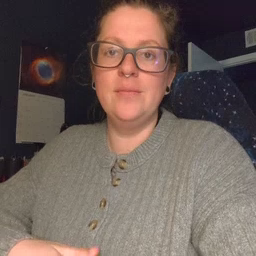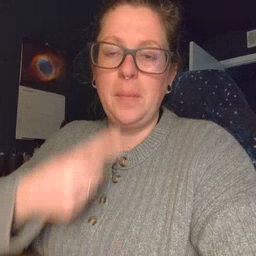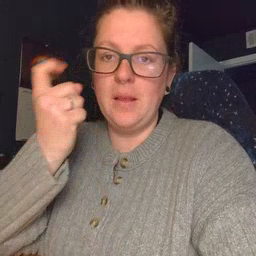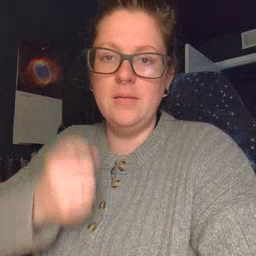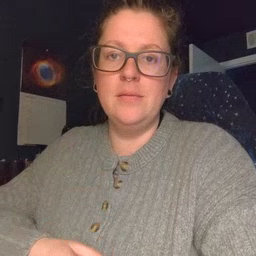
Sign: because